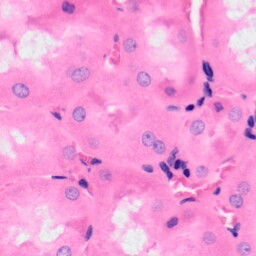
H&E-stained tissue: Kidney